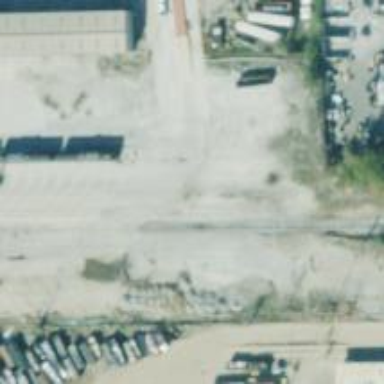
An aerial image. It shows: Unused railway yard.